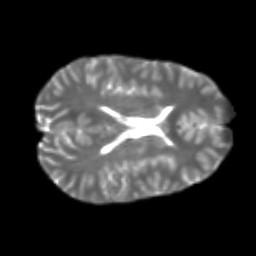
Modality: T2w
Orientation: axial
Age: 21
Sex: male
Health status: healthy
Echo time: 0.074 s